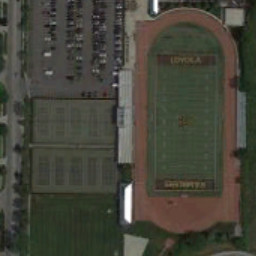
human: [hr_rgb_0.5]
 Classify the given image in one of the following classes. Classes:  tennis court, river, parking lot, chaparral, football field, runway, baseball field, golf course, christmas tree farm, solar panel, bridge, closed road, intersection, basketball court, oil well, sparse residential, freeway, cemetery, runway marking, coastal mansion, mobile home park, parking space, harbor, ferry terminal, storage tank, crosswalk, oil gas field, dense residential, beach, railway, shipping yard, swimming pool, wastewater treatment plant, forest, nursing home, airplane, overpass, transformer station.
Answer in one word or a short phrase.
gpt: football field